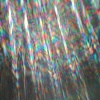
Label: sunburn